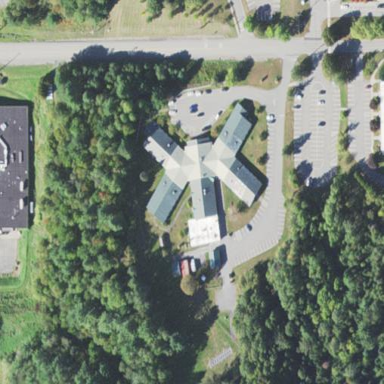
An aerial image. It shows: Clinic building offering healthcare services.